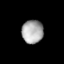
Tissue: lung
Cell type: Epithelial cells
Senescence score: 0.2346
Nuclear area (px): 491
Mean DAPI intensity: 168.684